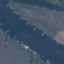
Land use / land cover: River